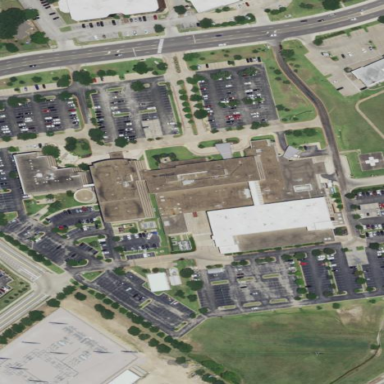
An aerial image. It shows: Healthcare facility identified as hospital.